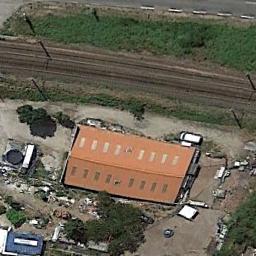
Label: railway